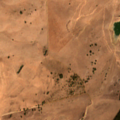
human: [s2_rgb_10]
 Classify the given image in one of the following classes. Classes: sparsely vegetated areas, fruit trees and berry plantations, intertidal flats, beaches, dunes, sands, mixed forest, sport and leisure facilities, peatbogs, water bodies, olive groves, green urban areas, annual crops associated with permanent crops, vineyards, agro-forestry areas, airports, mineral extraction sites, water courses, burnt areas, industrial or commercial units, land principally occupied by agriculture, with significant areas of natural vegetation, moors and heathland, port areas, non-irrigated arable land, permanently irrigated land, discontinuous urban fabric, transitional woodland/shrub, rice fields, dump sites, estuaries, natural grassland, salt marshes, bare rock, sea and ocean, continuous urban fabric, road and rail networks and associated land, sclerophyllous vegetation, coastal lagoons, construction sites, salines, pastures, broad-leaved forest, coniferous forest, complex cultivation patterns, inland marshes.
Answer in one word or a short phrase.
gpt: non-irrigated arable land, transitional woodland/shrub